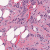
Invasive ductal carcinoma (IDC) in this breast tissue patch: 1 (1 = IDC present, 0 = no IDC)